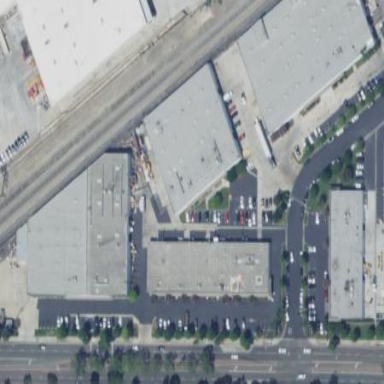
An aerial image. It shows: Commercial building.